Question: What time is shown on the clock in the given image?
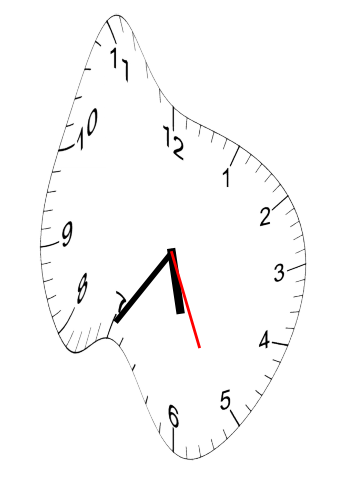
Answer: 05:35:26